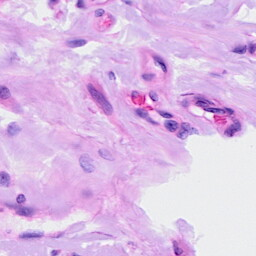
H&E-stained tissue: Ovarian